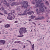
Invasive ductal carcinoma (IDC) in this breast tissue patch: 1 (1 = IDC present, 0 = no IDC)